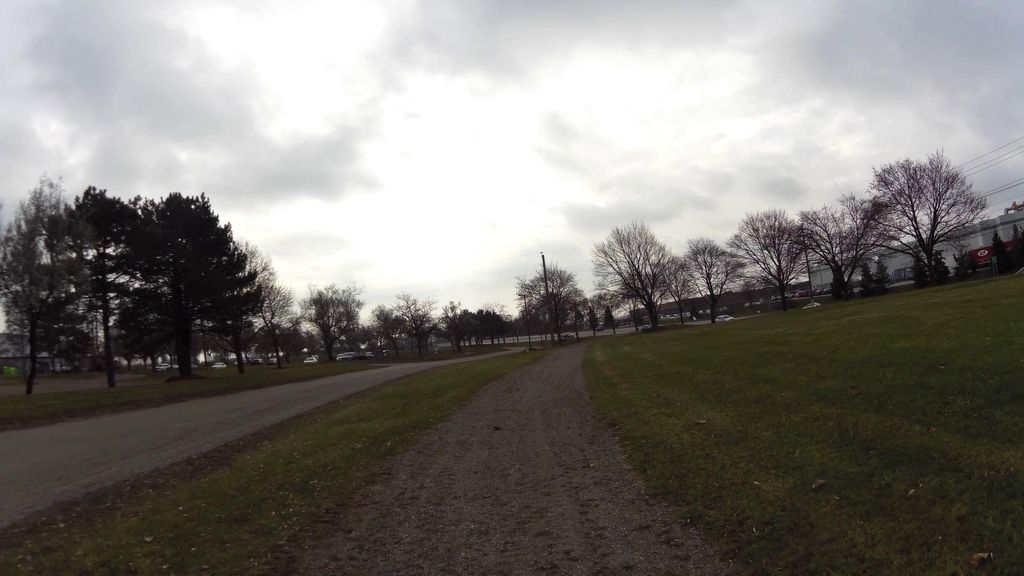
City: kitchener-waterloo